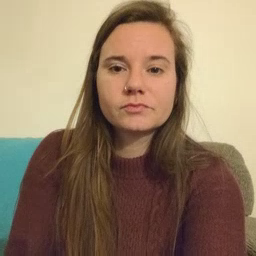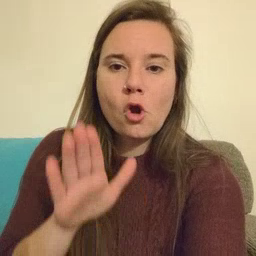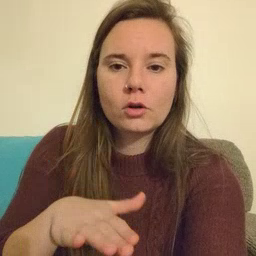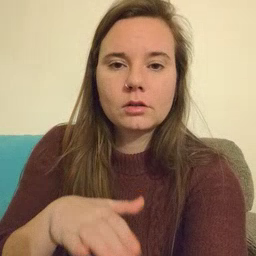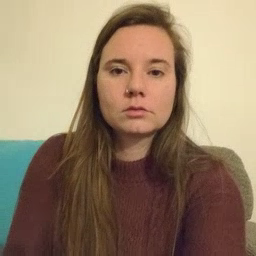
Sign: on